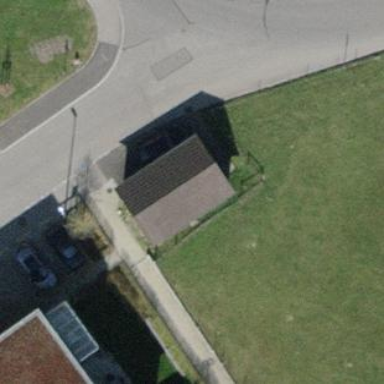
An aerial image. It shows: Service building.